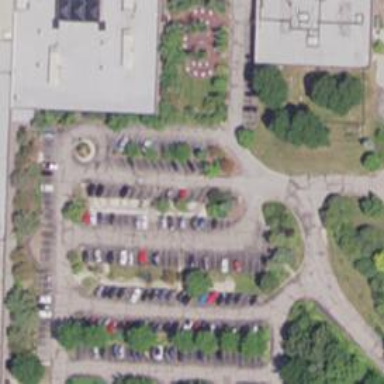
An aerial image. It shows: Parking area.